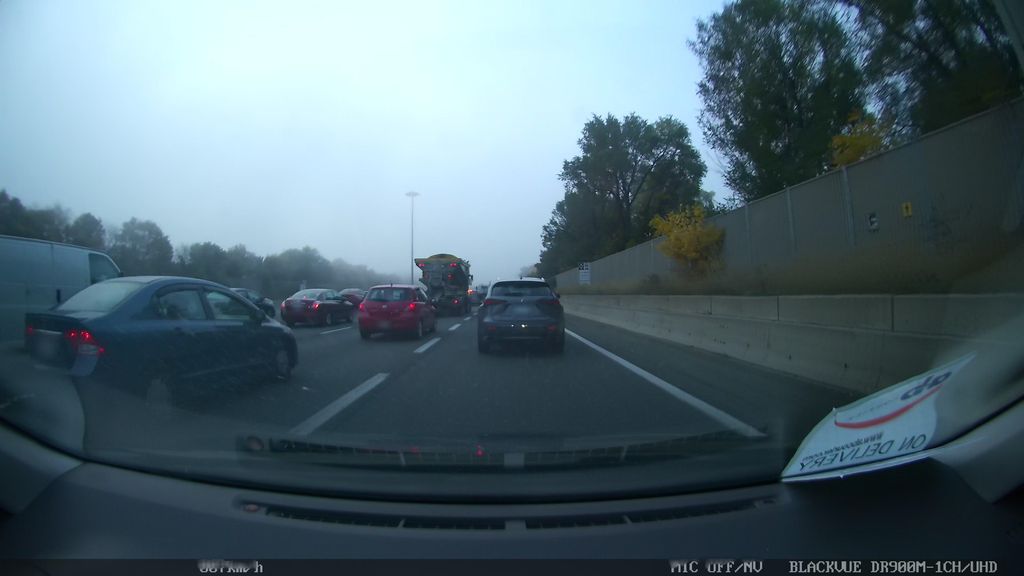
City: toronto